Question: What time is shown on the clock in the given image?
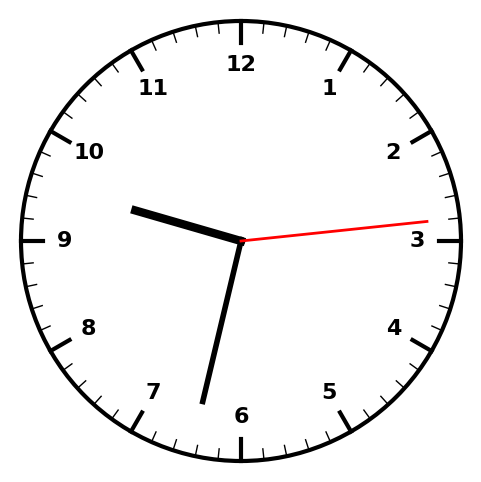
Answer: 09:32:14